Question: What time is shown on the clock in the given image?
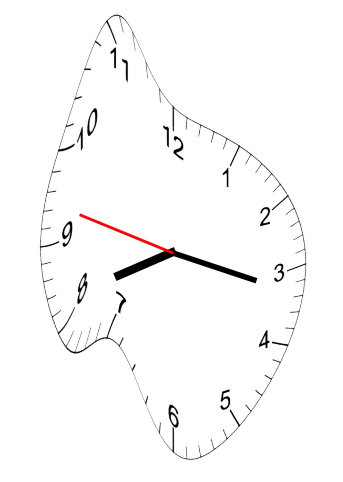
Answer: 08:16:47